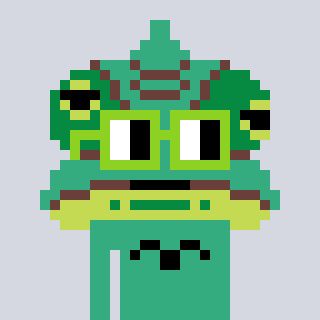
a pixel art character with square light green glasses, a chameleon-shaped head and a teal-colored body on a cool background